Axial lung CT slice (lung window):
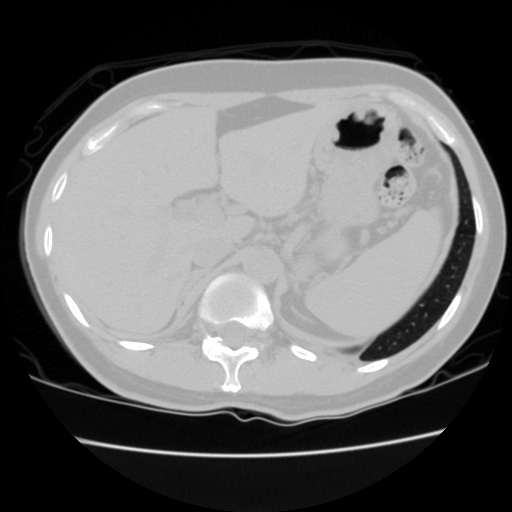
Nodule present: no